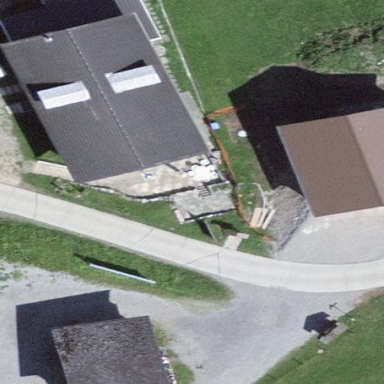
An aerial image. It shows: Hostel building.